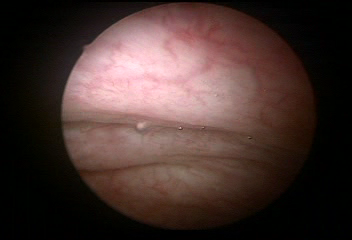
Modality: WLC
Class: Normal mucosa
Bladder cancer association: No